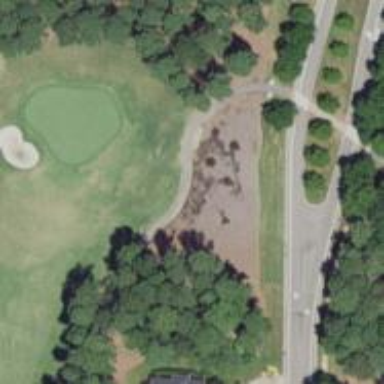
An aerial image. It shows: Path for both roads and golfers.